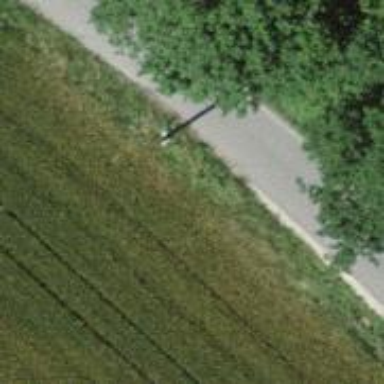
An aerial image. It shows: Power pole.